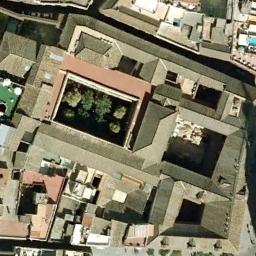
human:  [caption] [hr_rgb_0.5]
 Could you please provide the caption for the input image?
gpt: There are many buildings of different shapes in the palace .

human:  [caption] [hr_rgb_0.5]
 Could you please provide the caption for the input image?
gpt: The palace is surrounded by buildings .

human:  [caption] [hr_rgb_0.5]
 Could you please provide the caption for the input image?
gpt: The gray palace has some courtyards of different sizes and the palace is surrounded by some other buildings .

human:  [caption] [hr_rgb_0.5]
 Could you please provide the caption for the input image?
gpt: There is a wide road in front of the palace .

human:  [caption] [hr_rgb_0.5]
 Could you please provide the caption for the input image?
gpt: There are some brown buildings in the palace .